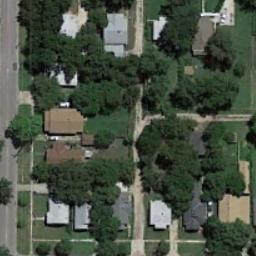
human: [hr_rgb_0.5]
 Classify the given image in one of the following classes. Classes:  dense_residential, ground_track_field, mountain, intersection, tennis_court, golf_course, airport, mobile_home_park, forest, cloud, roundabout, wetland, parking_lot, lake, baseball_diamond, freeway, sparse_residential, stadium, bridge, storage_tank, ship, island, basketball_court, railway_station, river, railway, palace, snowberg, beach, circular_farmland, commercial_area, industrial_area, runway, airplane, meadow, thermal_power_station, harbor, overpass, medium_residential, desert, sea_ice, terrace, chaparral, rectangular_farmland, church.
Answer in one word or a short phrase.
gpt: medium_residential